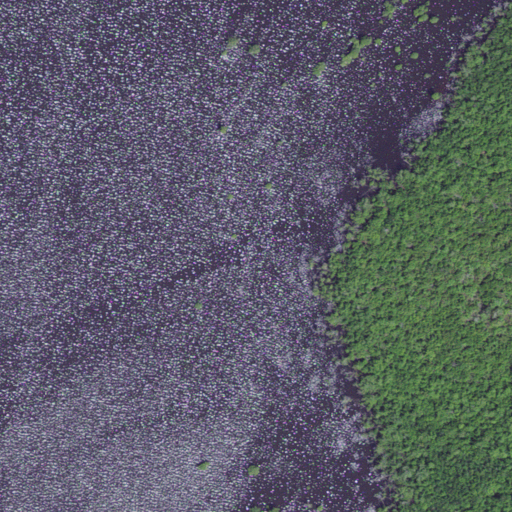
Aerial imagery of cape in North Carolina named Copper Neck containing open water, woody wetlands, and herbaceous wetlands